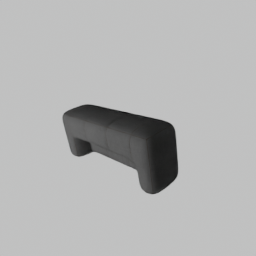
Label: furniture